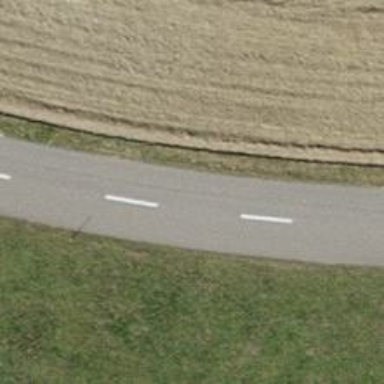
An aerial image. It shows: Asphalt road classified as tertiary.